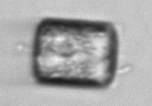
Label: Lauderia_annulata